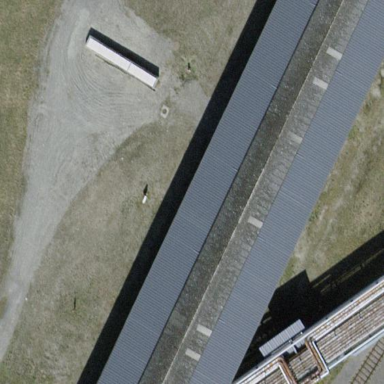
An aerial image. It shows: View of roof of building.